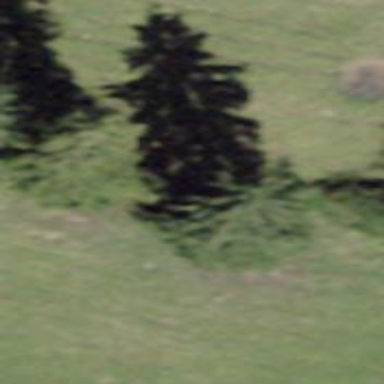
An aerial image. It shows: Row of needle-leaved trees.